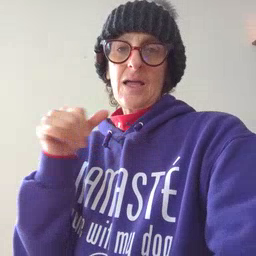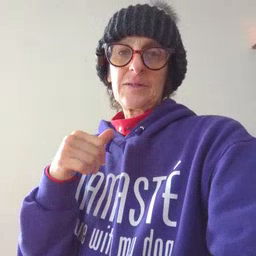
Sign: carrot